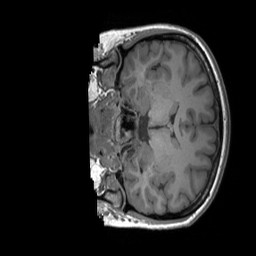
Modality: T1w
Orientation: coronal
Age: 28
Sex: female